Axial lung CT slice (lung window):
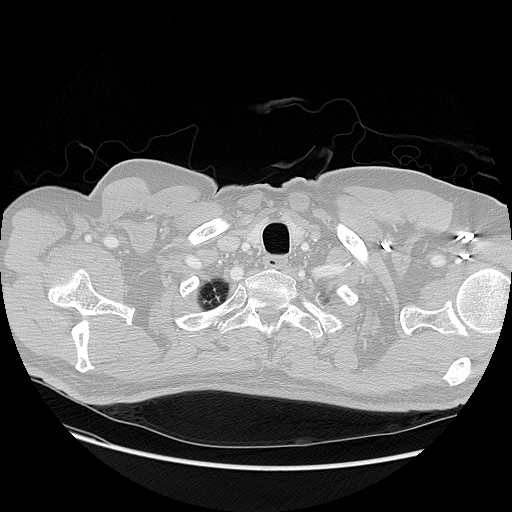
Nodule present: no